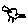
Label: bird